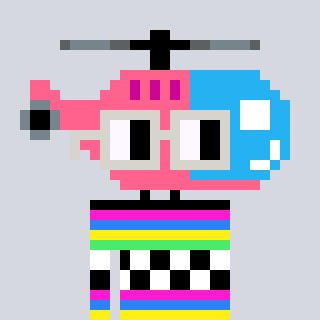
a pixel art character with square light gray glasses, a helicopter-shaped head and a bluegrey-colored body on a cool background